Question: I found that by using mouse click, we can create a red dot as a "marker" in R-studio. This is very nice. But how to simply go to this line with a marker?
I use SAS also. In SAS, it is like pressing Ctrl+F2 to create a marker, and press F2 to go to the next marker.
Anyone use this before? Thanks!

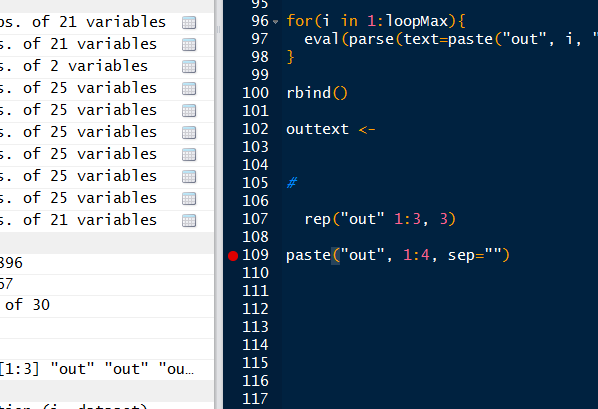
Answer: That isn't a marker but rather a breakpoint. When you run a script with a breakpoint, execution will stop there. Unfortunately there isn't currently a way to jump to breakpoints.
You can get similar behavior by inserting sections: use Code -> Insert Section to add a section, then Code -> Jump To to jump to any section quickly (there are hotkeys for these as well).